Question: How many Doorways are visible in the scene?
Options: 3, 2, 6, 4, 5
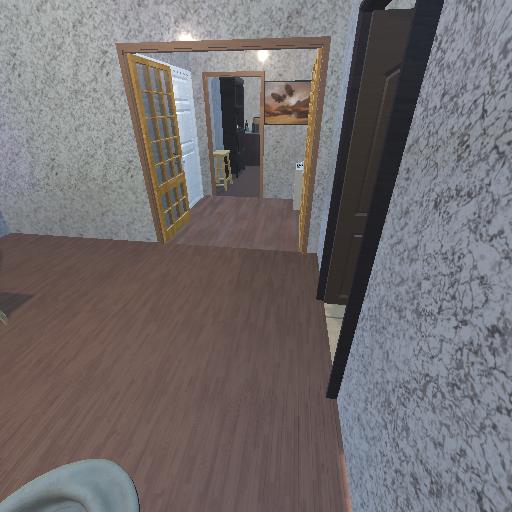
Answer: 3